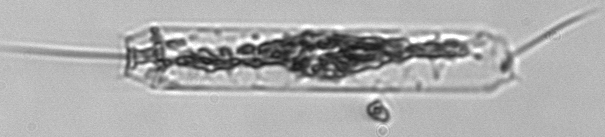
Label: Ditylum_brightwellii